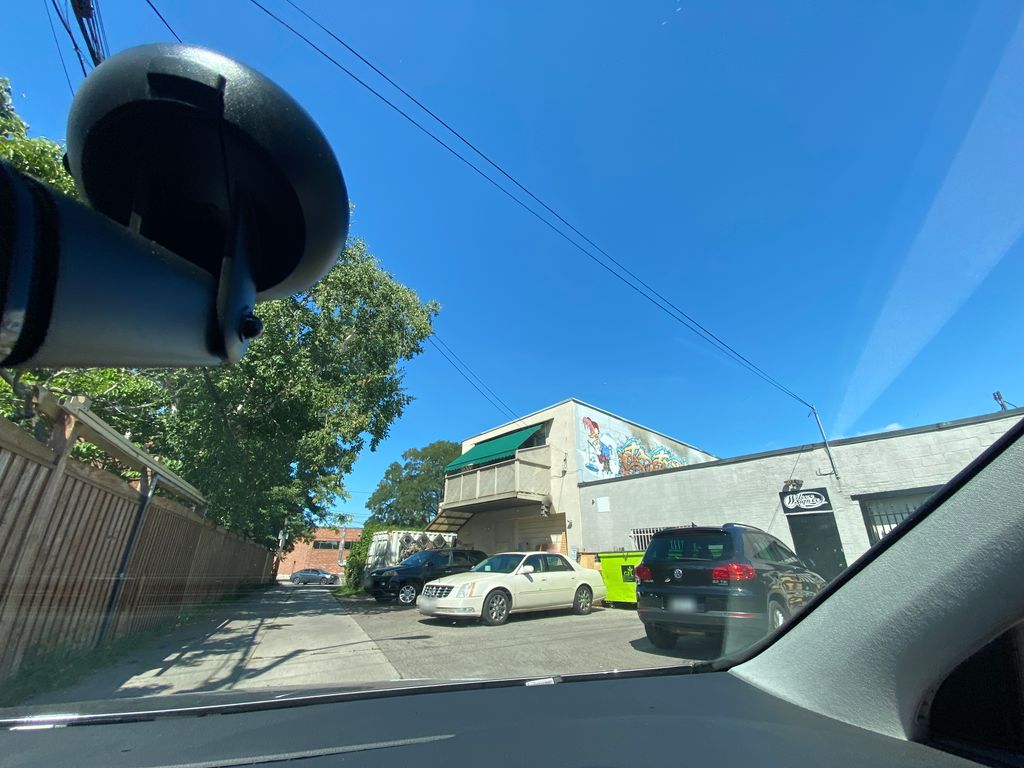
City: toronto